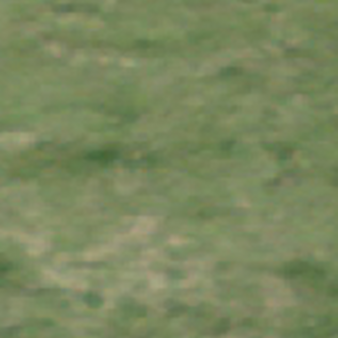
Label: other